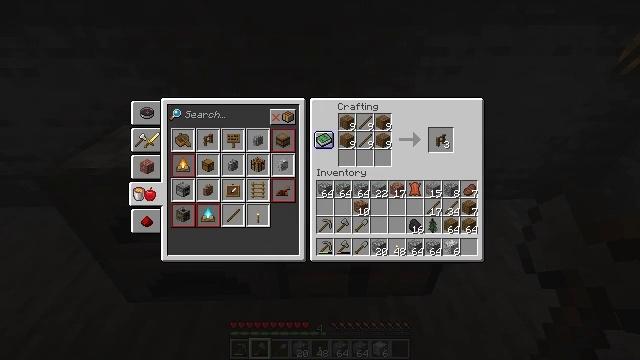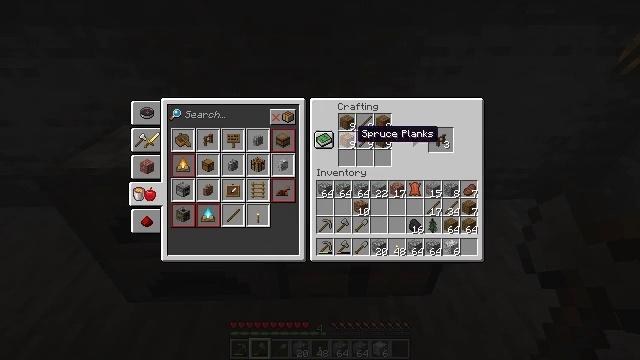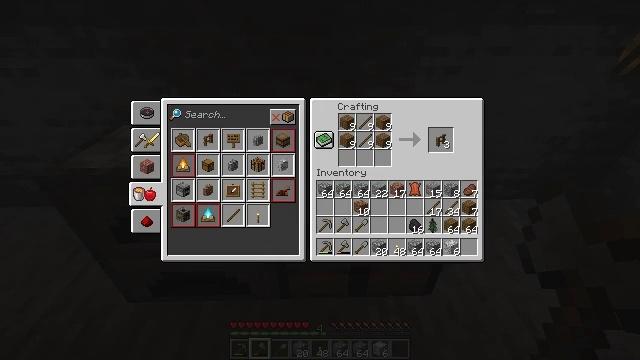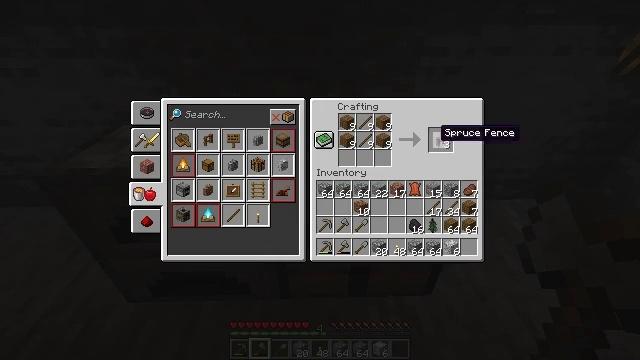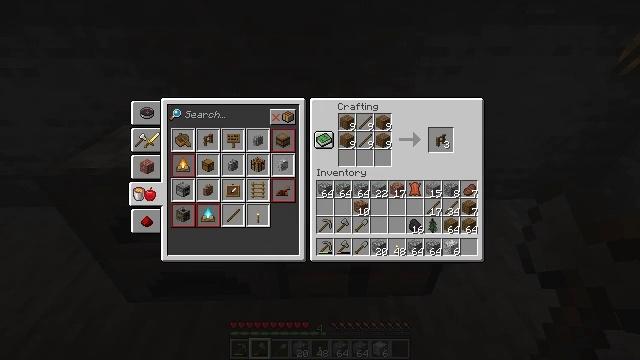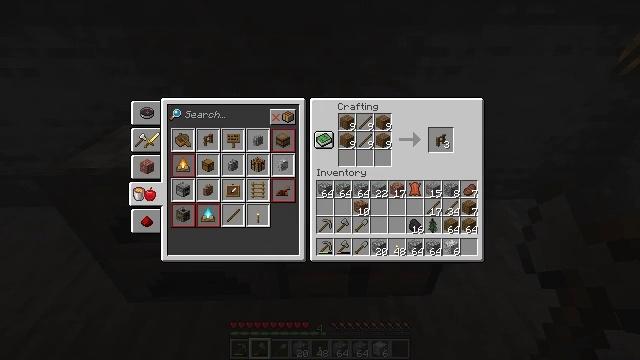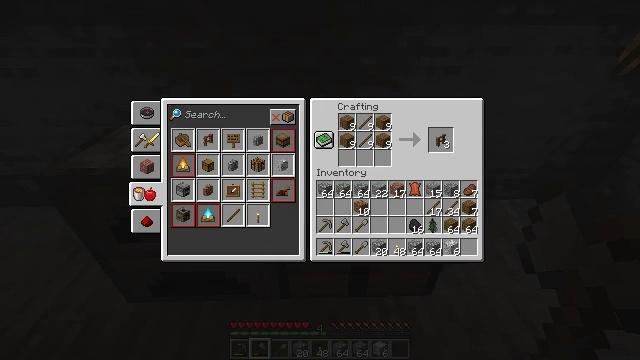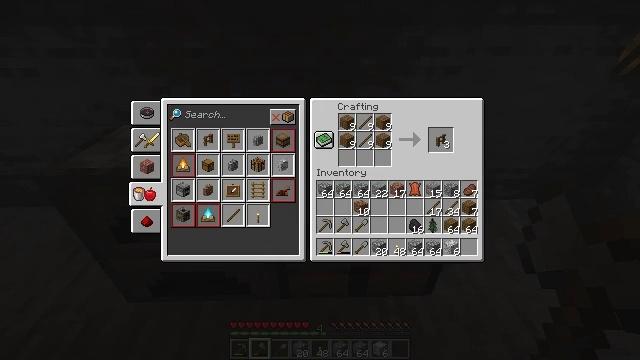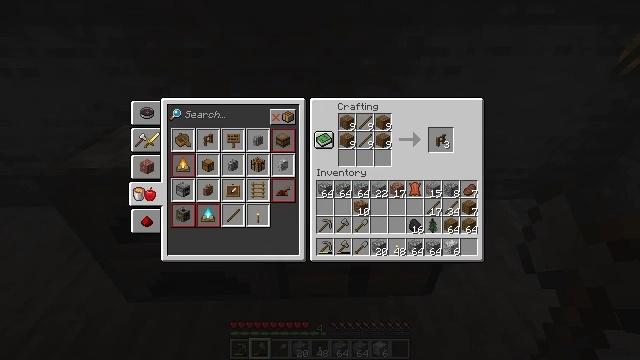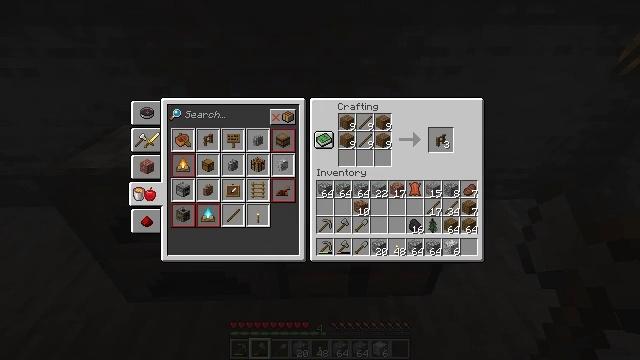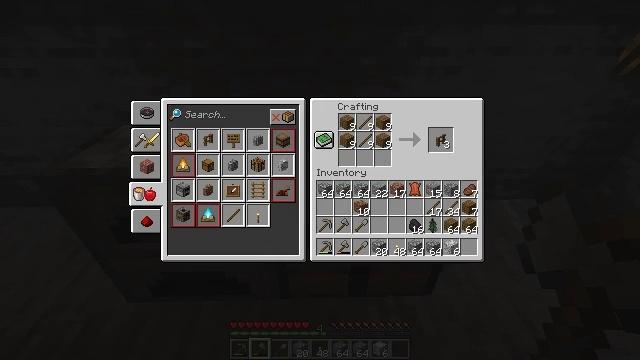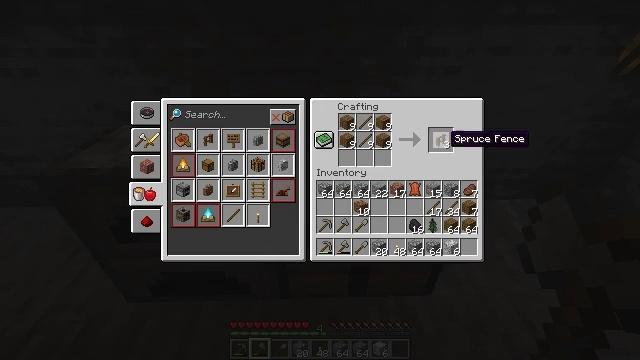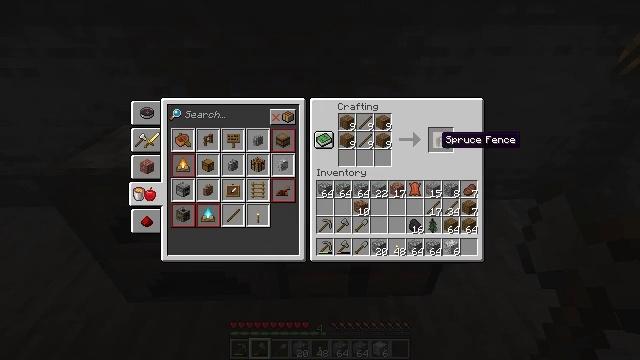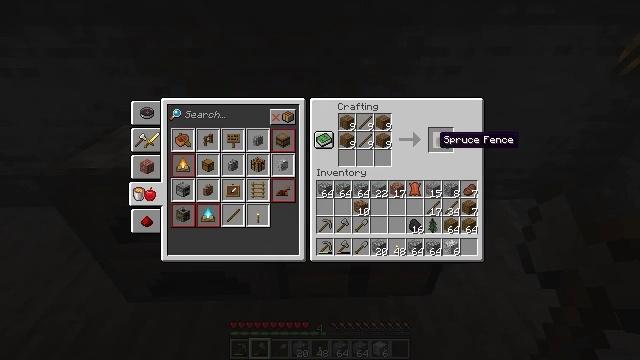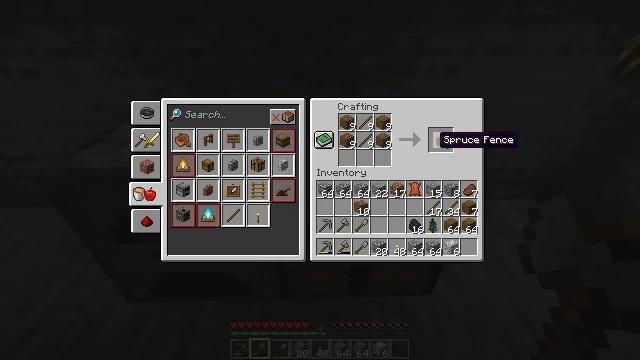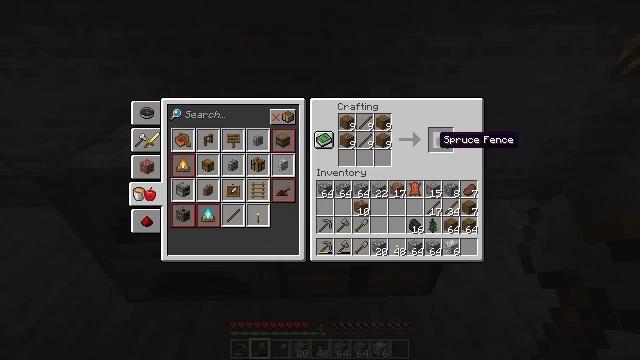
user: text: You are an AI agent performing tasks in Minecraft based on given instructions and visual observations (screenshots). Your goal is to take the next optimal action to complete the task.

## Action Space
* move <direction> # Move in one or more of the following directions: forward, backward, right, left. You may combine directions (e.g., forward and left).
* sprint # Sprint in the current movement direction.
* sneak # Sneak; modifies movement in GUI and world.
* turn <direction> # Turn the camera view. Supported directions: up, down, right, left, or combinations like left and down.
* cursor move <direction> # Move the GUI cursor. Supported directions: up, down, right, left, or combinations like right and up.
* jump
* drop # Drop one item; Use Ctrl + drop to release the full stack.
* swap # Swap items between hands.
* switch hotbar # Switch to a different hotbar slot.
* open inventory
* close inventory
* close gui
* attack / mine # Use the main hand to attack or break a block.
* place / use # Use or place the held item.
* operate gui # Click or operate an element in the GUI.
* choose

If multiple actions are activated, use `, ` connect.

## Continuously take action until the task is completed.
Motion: motion action
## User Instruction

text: Combine spruce planks and sticks to craft a spruce fence.
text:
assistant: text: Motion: cursor move right
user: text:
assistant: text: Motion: cursor move right
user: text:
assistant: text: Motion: cursor move right
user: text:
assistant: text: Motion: cursor move right
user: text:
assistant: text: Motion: cursor move right
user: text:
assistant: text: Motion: cursor move right
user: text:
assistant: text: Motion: no_op
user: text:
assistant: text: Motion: no_op
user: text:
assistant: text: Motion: no_op
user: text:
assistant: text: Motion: cursor move left
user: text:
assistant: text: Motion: cursor move left
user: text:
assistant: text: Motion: cursor move left
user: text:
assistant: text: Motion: no_op
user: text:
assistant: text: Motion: no_op
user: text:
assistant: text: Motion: no_op
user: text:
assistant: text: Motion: no_op
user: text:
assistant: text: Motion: no_op
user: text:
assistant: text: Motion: no_op
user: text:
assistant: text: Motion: no_op
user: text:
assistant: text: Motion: no_op
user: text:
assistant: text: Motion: no_op
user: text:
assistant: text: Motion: no_op
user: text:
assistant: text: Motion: no_op
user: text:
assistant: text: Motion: sneak
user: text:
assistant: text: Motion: sneak
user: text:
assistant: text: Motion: sneak
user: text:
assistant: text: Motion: sneak
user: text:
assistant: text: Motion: sneak, choose
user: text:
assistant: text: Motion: sneak, choose
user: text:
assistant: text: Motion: sneak, choose